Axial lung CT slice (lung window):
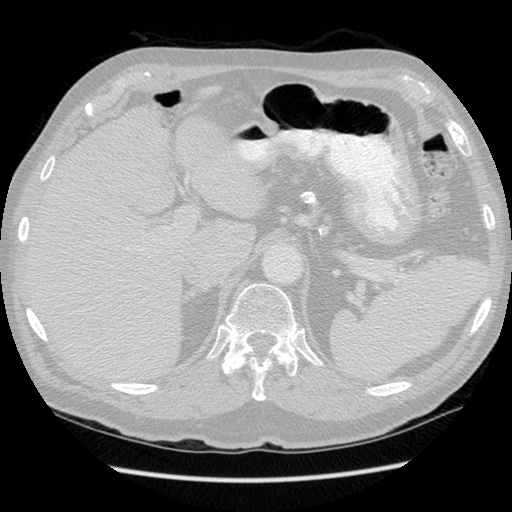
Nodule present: no